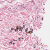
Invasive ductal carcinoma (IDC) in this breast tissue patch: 0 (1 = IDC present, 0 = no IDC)